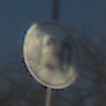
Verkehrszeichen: EndeGeschwindigkeit120
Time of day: MorningAfternoon
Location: Outdoor (Nature)
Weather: Clear
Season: NotSpecified
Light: Natural